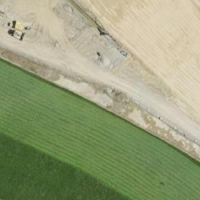
EUNIS habitat code: 52
Species observed at this site:
Chorthippus brunneus